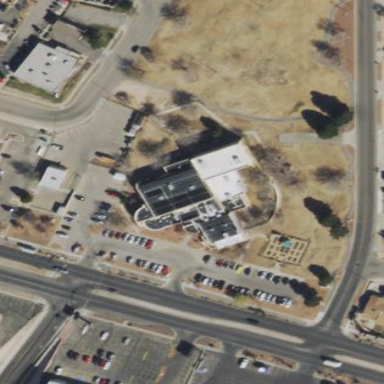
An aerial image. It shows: Public building.